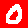
Digit: 0